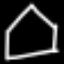
Label: octagon